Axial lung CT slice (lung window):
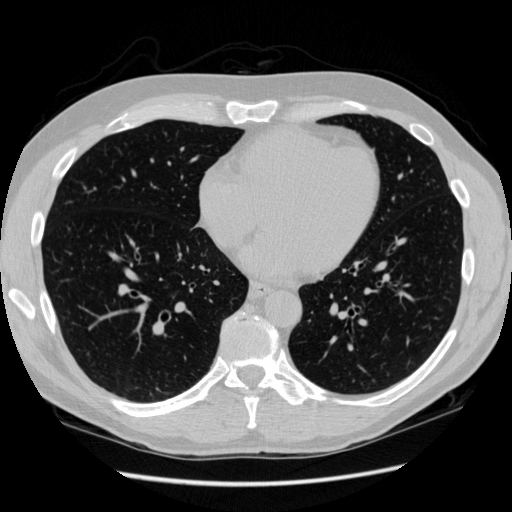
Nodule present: no